Question: Ok, I would have thought this was a simple question, but apparently it's got me confused.
When I try to set the height of my RibbonComboBox, it's not moving actual size of it, just the box that surrounds it.

Here is my XAML:
'''
<ribbon:RibbonComboBox
DisplayMemberPath="CompanyCode"
Height="22"
Margin="0,0,0,-30"
VerticalAlignment="Bottom"
Width="102">
<ribbon:RibbonGallery SelectedValue="{Binding Path=Companies.SelectedItem,
ValidatesOnDataErrors=true,
NotifyOnValidationError=true }">
<ribbon:RibbonGalleryCategory ItemsSource="{Binding Path=Companies.Items,
NotifyOnValidationError=true,
ValidatesOnDataErrors=true}" />
</ribbon:RibbonGallery>
</ribbon:RibbonComboBox>
'''
I can change the height to 200 or 1 but the height never changes.
What am I doing wrong?
Thanks,
Eroc
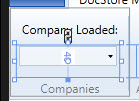
Answer: The Height is Hardcoded inside the style. It's probably because the control must behave in a Ribbon environment, which means it's must be standard.
One simple hack is to reach for the proper 'Border' with the 'VisualTreeHelper' and change his height.